高二 · 解析几何
10. 线段 $A B$ 过 $x$ 轴正半轴上一定点 $M(m, 0)$, 端点 $A, B$ 到 $x$ 轴的距离之积为 $2 m$, 以 $x$ 轴为对称轴, 过 $A, O, B$ 三点作抛物线, 求抛物线的方程.
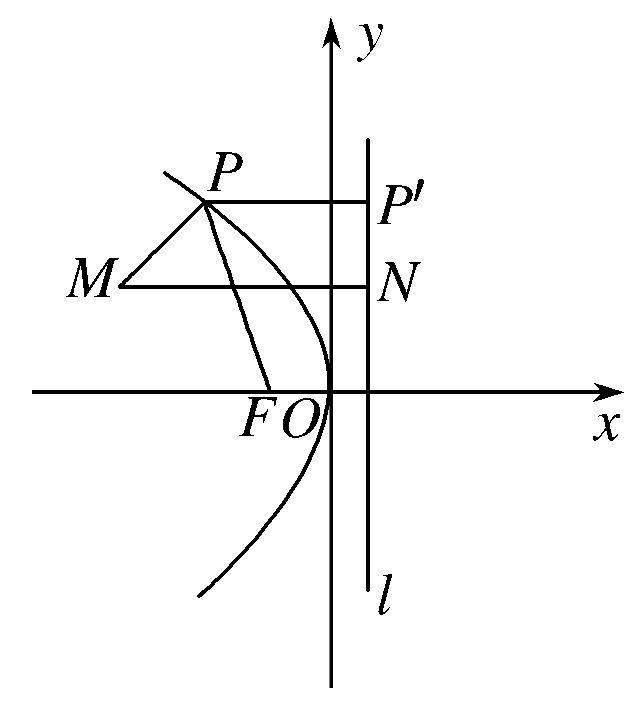
答案: 如图所示, $l$ 为抛物线的准线，过 $P$ 作 $P P^{\prime} \perp l$ 于 $P^{\prime}$ ，过 $M$ 作 $M N \perp l$ 于 $N$,$	herefore|P F|+|P M|=\left|P P^{\prime} \quadight|+|P M| \geqslant|M N|$.$	herefore$ 当 $|P F|+|P M|$ 取小值时, $P$ 的纵坐标为 1 , 代入抛物线方程可得$P$ 的坐标为 $\left(-\frac{1}{4}, 1ight)$答案： $\mathrm{C}$